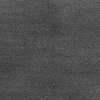
Atmospheric dust classification: dusty